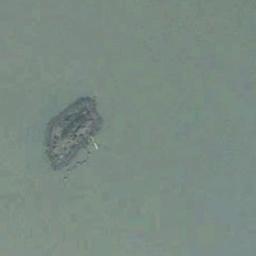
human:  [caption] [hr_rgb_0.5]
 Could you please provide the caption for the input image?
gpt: The irregular green island is surrounded by turquoise waters .

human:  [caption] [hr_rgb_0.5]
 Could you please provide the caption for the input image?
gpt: Islands are long and thin .

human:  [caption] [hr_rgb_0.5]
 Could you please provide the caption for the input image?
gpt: The island is surrounded by green waters .

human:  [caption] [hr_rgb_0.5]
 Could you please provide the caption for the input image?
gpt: The island is surrounded by water .

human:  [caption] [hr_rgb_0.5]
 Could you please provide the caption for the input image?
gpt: The black island is surrounded by green water .